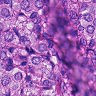
Metastatic tissue present: yes